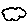
Label: cloud